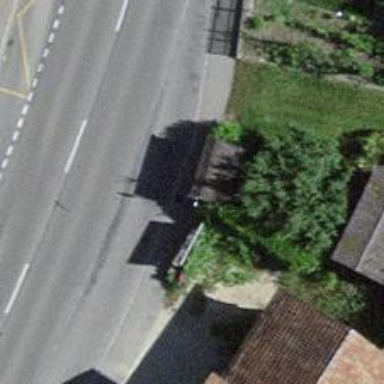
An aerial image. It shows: Bus stop with sheltered platform for public transport.